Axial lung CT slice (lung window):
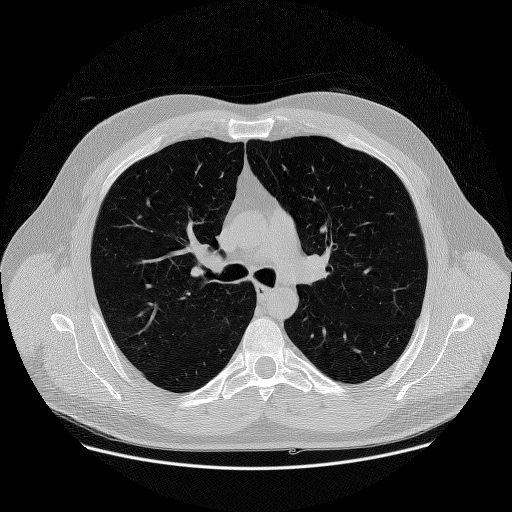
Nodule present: no